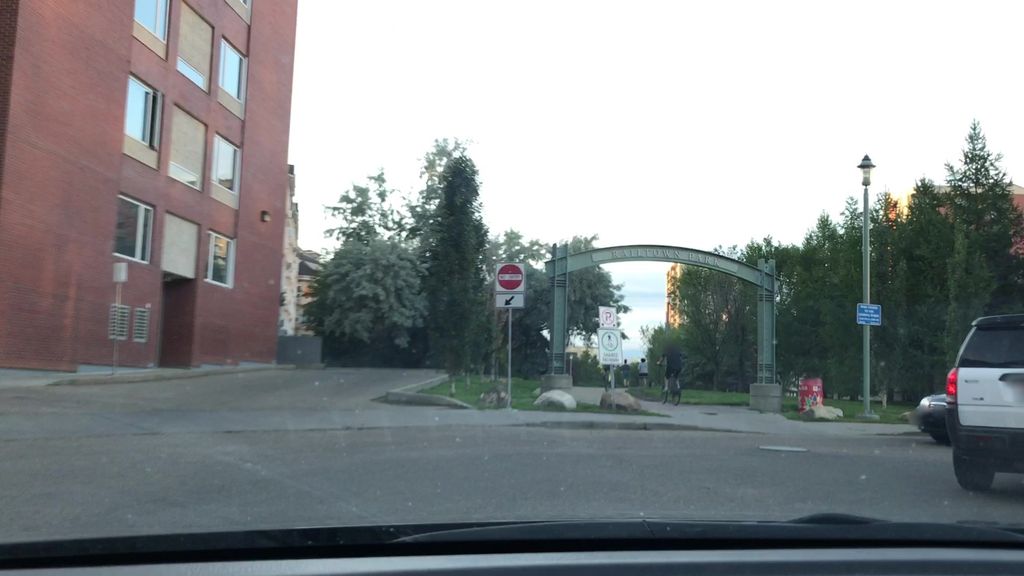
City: edmonton